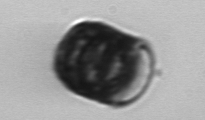
Label: Paralia_sulcata